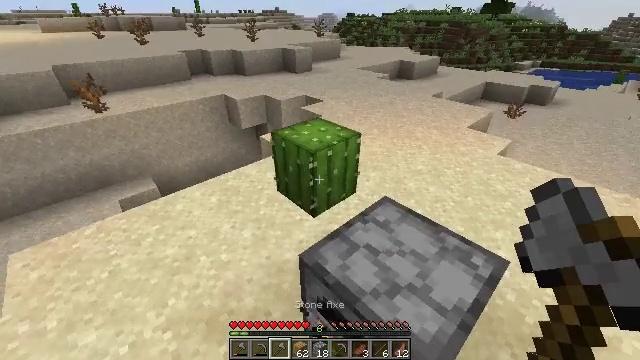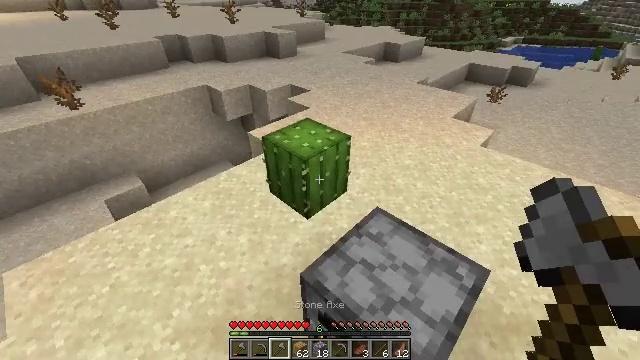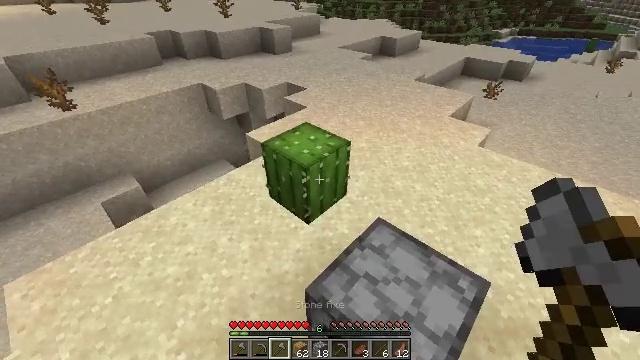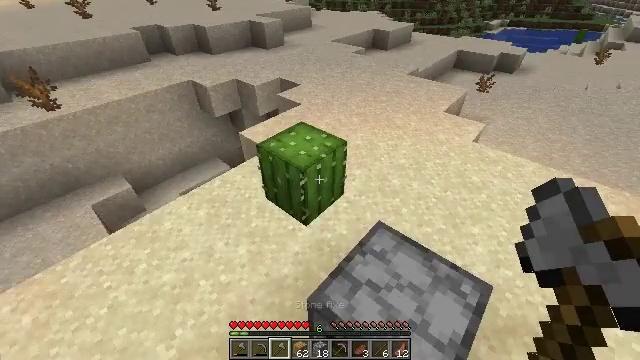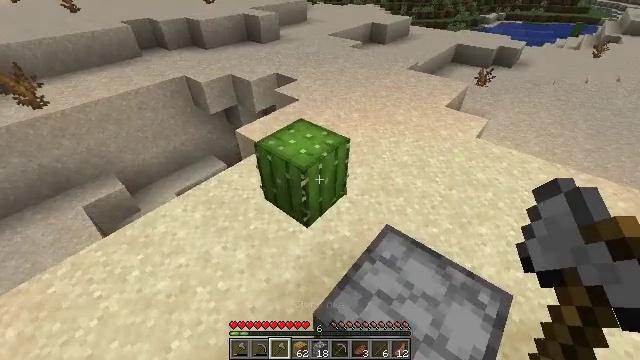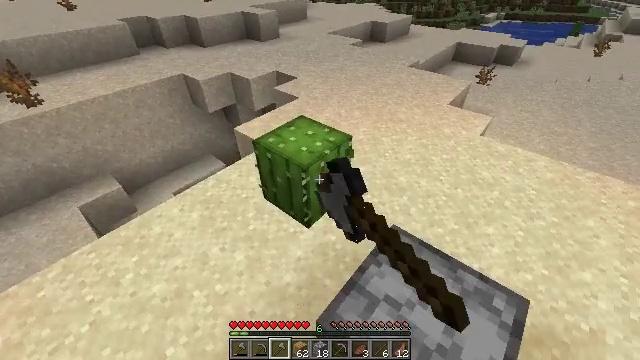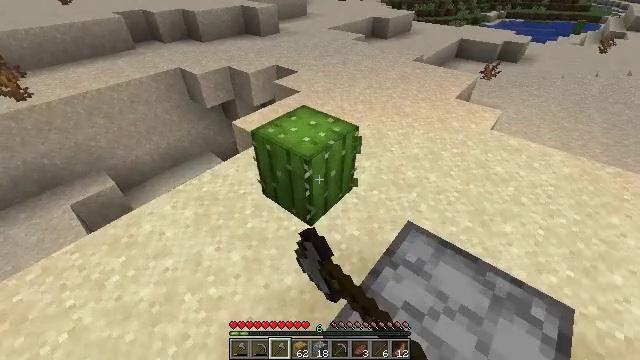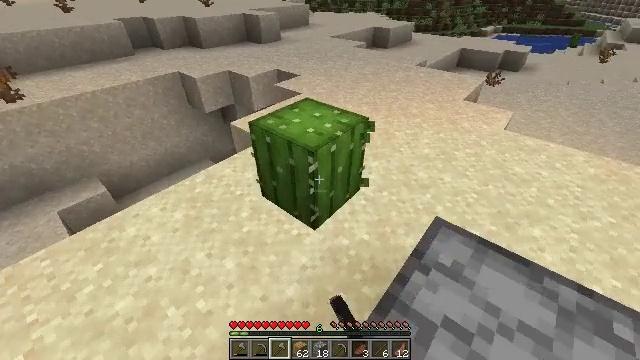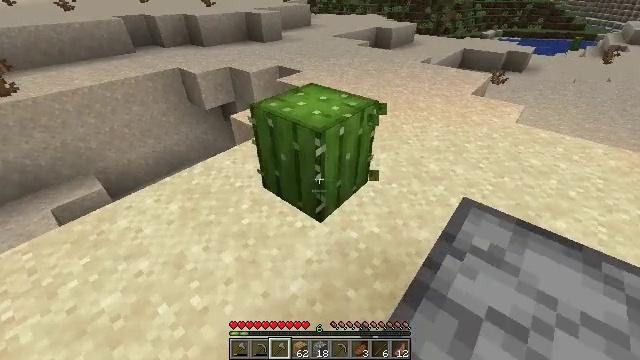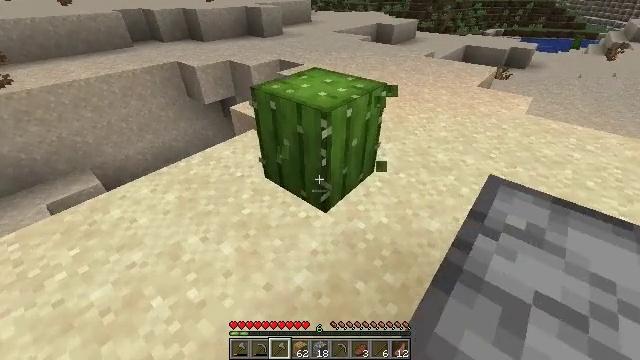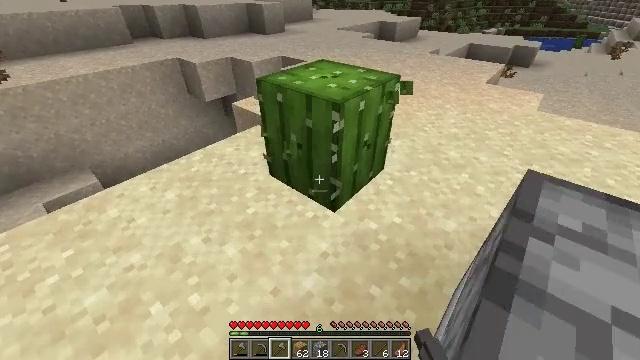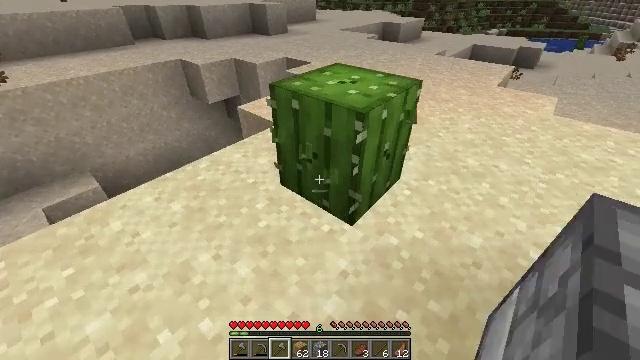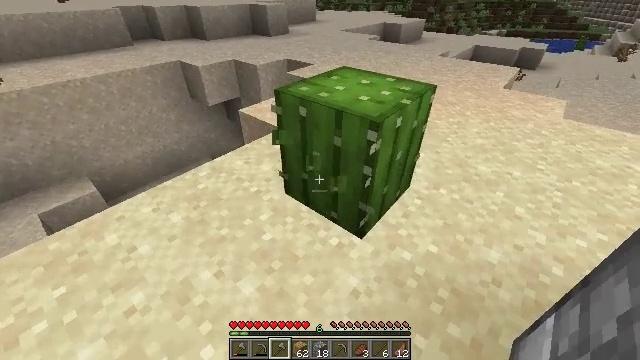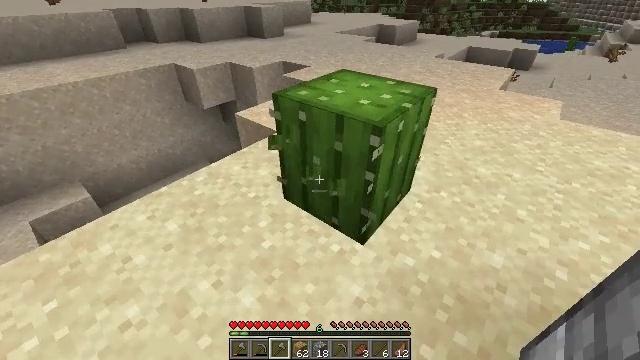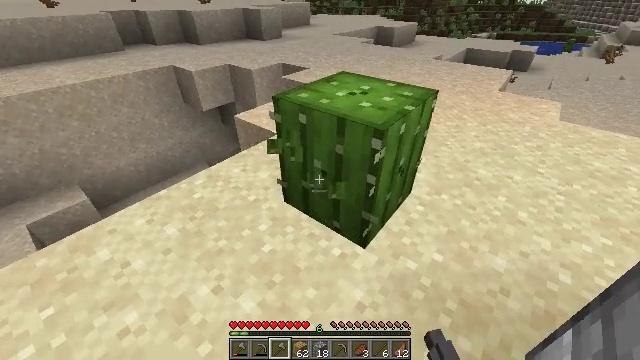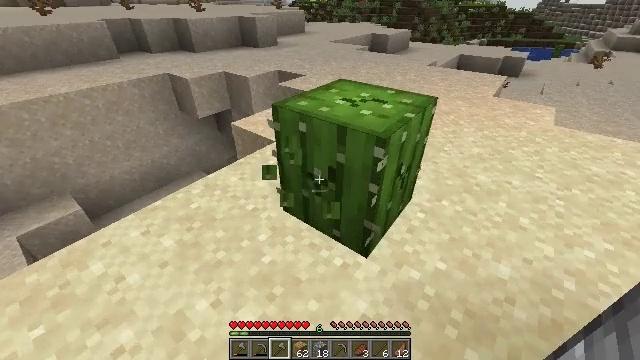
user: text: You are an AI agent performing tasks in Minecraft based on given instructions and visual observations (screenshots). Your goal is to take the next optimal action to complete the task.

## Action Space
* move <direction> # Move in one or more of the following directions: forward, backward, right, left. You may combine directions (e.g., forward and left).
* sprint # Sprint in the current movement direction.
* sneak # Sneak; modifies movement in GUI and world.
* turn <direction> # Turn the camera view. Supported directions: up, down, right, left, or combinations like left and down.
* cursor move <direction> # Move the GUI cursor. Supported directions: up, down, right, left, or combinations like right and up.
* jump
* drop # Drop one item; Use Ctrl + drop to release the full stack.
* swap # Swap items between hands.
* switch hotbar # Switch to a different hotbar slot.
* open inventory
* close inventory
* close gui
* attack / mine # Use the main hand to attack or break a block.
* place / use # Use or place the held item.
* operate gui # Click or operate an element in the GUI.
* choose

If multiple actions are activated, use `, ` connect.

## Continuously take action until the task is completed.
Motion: motion action
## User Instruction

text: Gather cactus by attacking it.
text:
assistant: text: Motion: move forward, turn right and down
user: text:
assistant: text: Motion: move forward, turn right and down
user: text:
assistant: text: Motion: move forward, turn right and down
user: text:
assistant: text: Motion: move forward, attack / mine
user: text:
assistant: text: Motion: move forward, attack / mine
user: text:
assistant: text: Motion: move forward, attack / mine
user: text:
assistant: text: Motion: move forward, turn up
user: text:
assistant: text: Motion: move forward
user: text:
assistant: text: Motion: move forward, attack / mine
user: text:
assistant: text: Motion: move forward, attack / mine
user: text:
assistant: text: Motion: move forward, attack / mine
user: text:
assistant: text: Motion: no_op
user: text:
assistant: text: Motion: turn right, attack / mine
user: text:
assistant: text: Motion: attack / mine
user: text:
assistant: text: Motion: turn right and up, attack / mine
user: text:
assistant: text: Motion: turn right and up
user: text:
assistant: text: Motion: turn right, attack / mine
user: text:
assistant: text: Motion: turn right, attack / mine
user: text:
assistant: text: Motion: turn right, attack / mine
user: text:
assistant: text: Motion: attack / mine
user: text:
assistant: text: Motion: attack / mine
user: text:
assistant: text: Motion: attack / mine
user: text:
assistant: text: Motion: attack / mine
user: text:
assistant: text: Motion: attack / mine
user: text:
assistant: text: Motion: attack / mine
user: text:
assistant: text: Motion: no_op
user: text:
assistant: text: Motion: no_op
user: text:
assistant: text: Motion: no_op
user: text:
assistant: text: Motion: no_op
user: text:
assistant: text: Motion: move forward